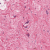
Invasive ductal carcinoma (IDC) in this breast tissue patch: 0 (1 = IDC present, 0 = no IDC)